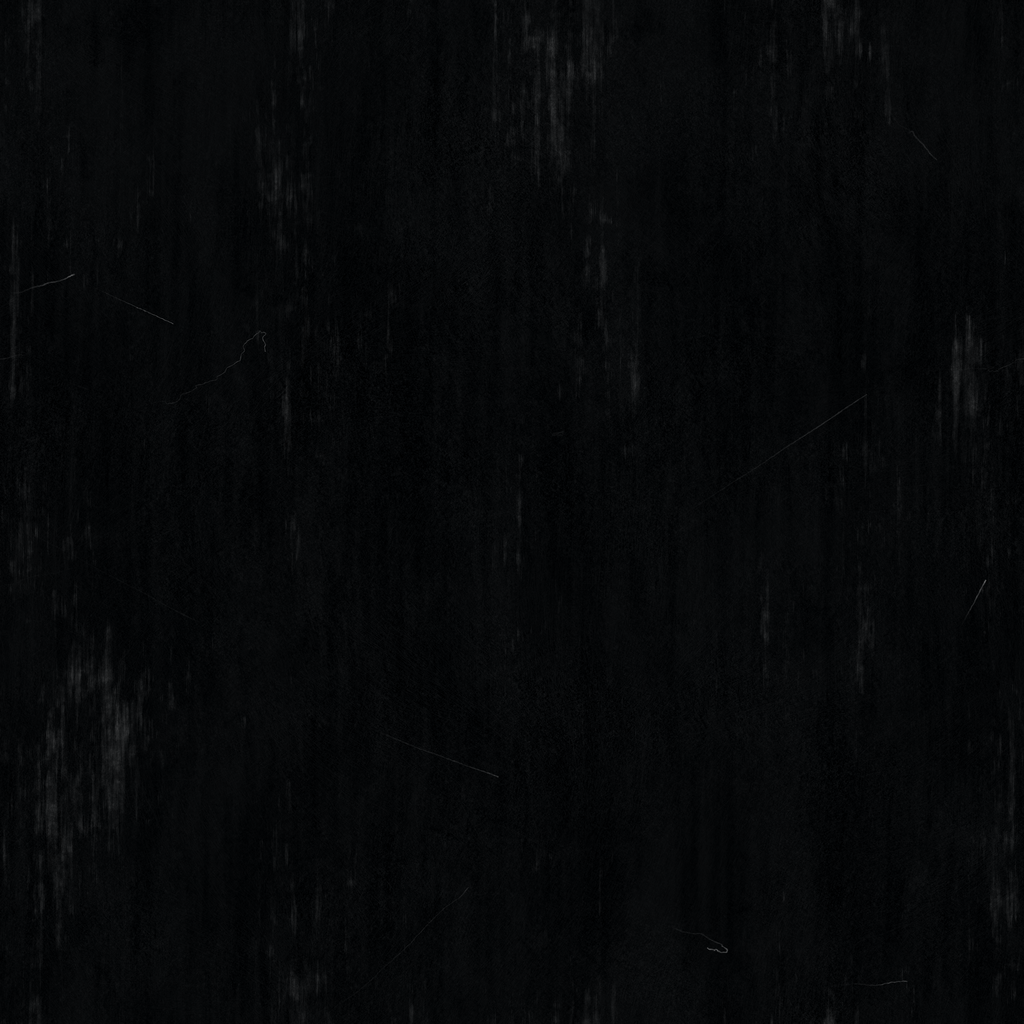
Texture map type: Color